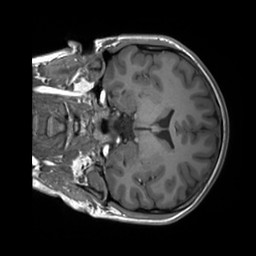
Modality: T1w
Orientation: coronal
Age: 20
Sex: female
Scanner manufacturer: siemens
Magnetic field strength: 3 T
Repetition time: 1.8 s
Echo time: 0.00232 s